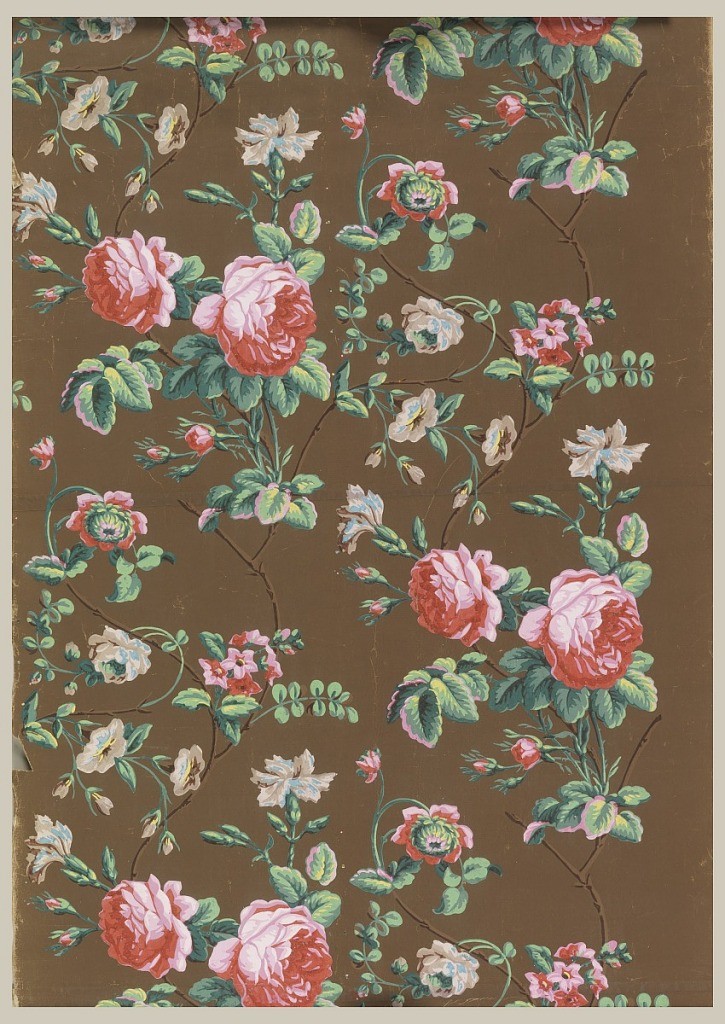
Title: Sidewall
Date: ca. 1800
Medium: Block printed on handmade paper
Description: Vining floral, with large red roses and assorted other flowers. Printed on dark brown ground.